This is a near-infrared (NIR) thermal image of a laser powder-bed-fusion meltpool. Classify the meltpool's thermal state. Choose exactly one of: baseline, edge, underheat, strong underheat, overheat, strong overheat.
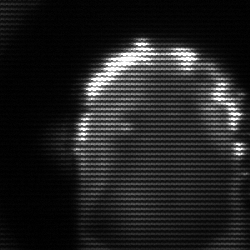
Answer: baseline